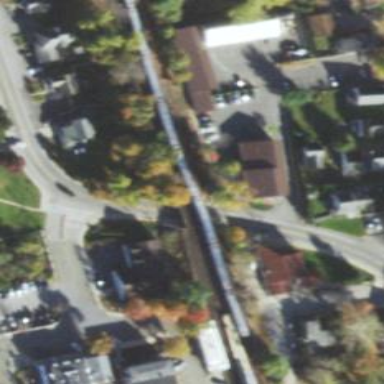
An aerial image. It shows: Bridge over electrified railway tracks.